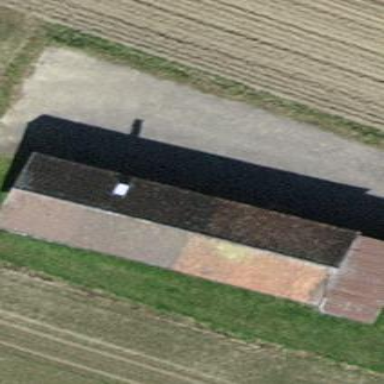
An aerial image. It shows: Building dedicated to shooting sports.